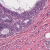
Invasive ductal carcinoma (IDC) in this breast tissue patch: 0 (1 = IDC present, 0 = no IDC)